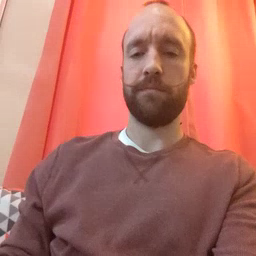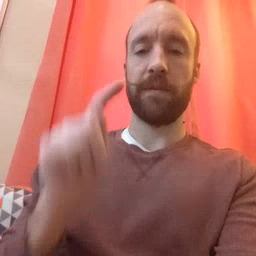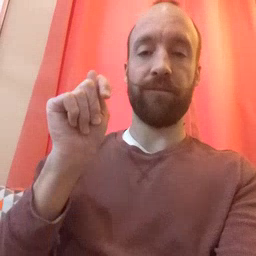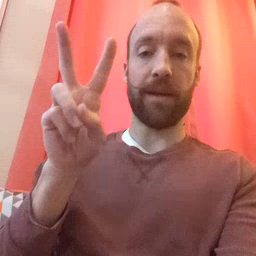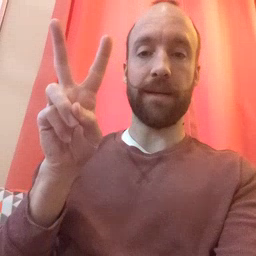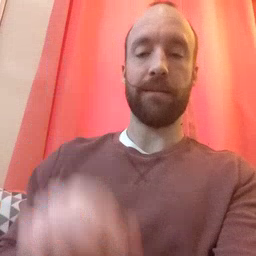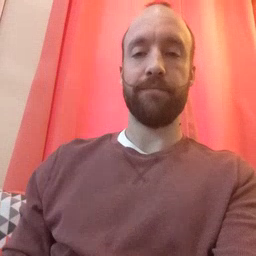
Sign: TV